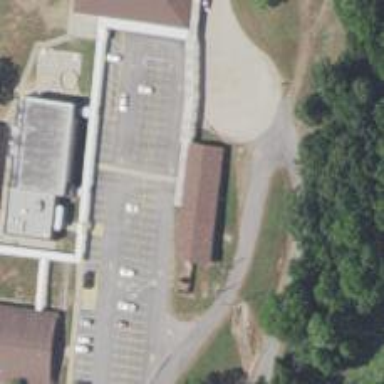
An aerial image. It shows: School.